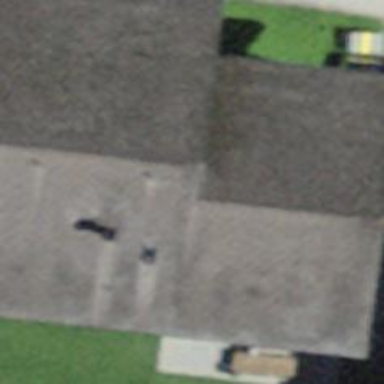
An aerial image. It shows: Building with ridged roof.